Field crop: maize
Growth stage: 2
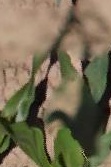
Species: maize